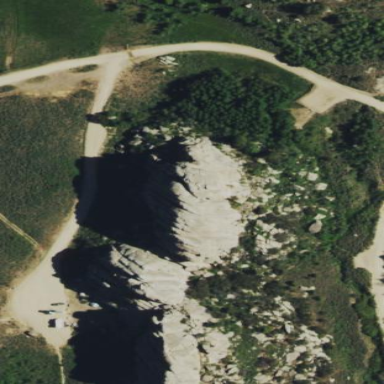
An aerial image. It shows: Landscape of bare rock.